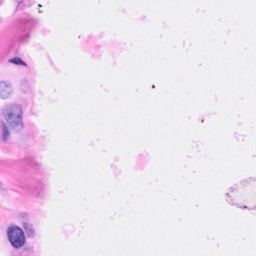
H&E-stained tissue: Breast